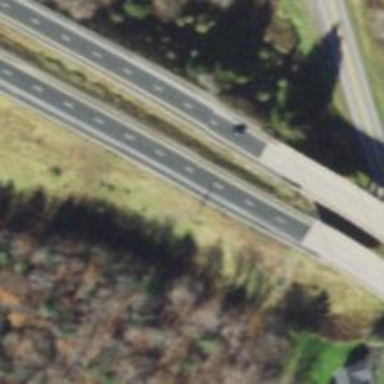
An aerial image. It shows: Motorway.